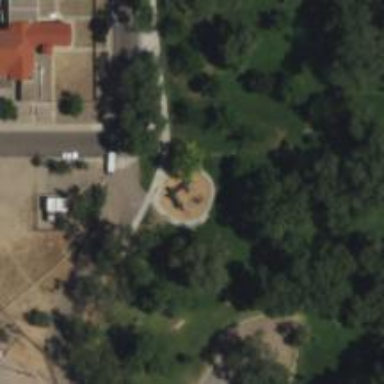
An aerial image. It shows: Disc golf tee area.